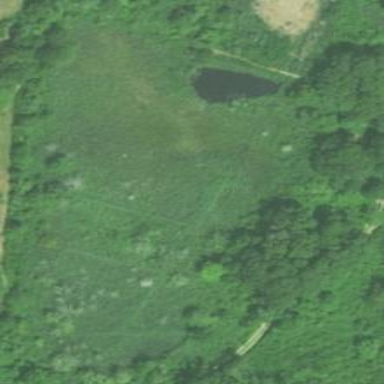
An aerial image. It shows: Beautiful wet meadow natural wetland.